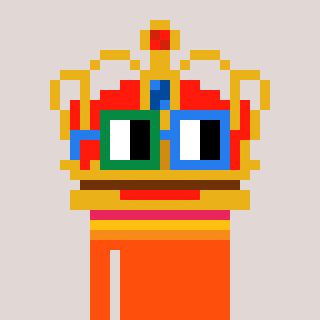
a pixel art character with square green and blue glasses, a crown-shaped head and a orange-colored body on a warm background